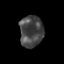
Tissue: prostate
Cell type: Fibroblasts
Senescence score: 0.6916
Nuclear area (px): 723
Mean DAPI intensity: 71.277